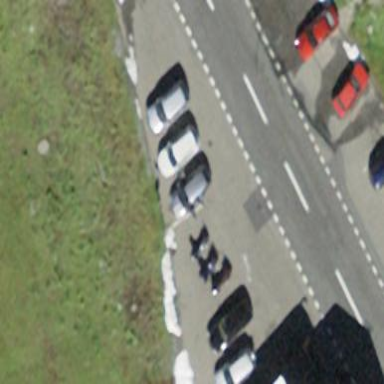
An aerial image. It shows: Parking area with surface.